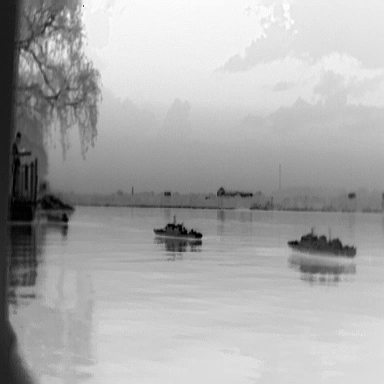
There are three objects shown in the infrared image, including two warships, and a liner.